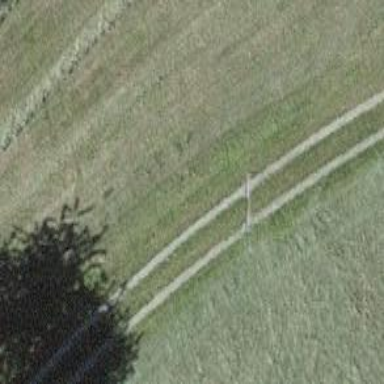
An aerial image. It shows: Unpaved track with grade 4 quality.